Question: I have a dataset (see picture below). I need to fill the stitched_price column. For row 1, I need to use the value from 'price.' This works.
For row 2 onwards, I need to do the following: 'stitched_price = lag(stitched_price) * (trade_return + 1)'. However, this doesn't work and leaves all rows > 1 blank.
Here is my code:
'''
data test2;
set test;
if _N_ = 1 then stitched_price = price;
else stitched_price = lag(stitched_price) * (1 + trade_return);
run;
'''
I am not sure why this is happening. I understand that there are intricacies involved with using lag in an if statement, but is there a way around this?

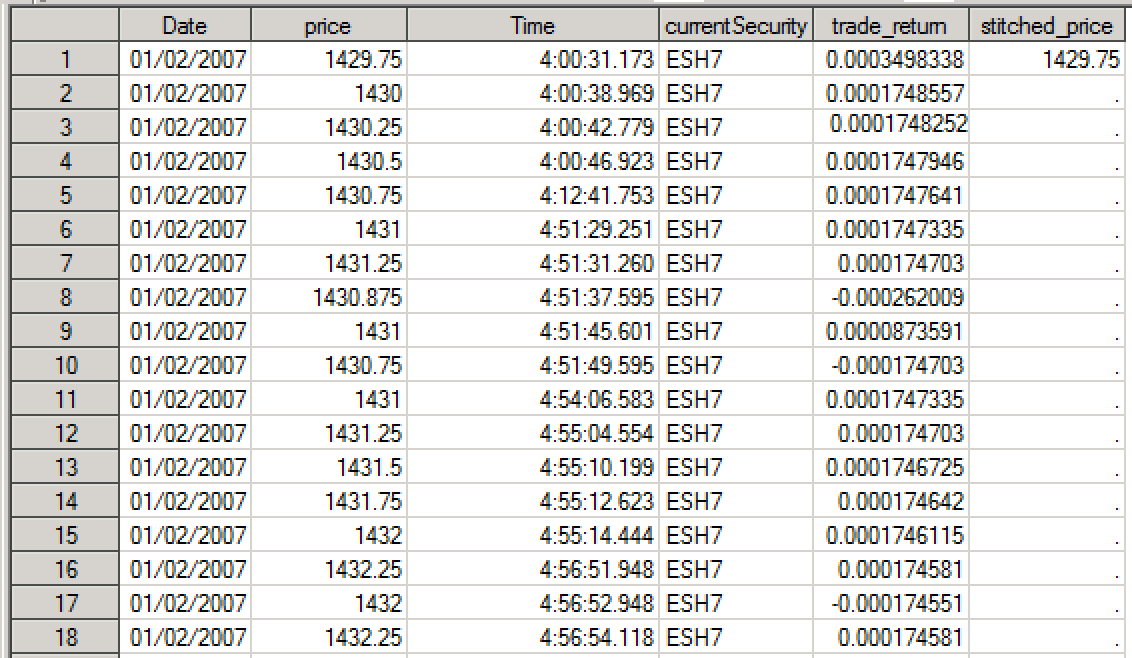
Answer: Try retain instead:
'''
data test2;
set test;
retain stitched_price;
if _N_ = 1 then stitched_price = price;
else stitched_price = stitched_price * (1 + trade_return);
run;
'''
In general lag doesn't work in conditional blocks. If you did want to use lag, it would be something like follows:
'''
data test2;
set test;
lag_s=lag(stitched_price);
if _N_ = 1 then stitched_price = price;
else stitched_price = lag_s * (1 + trade_return);
run;
'''
Here's an older post on why lag doesn't work and I'm sure Google has many others:
<URL>